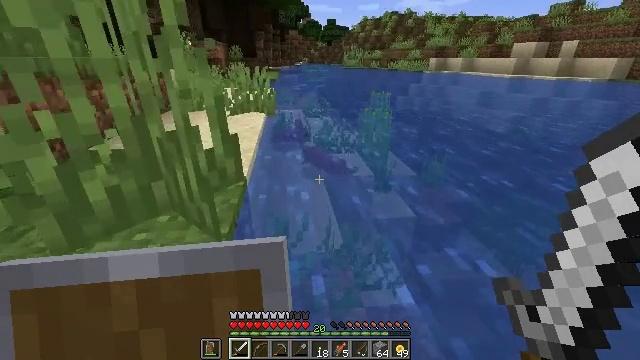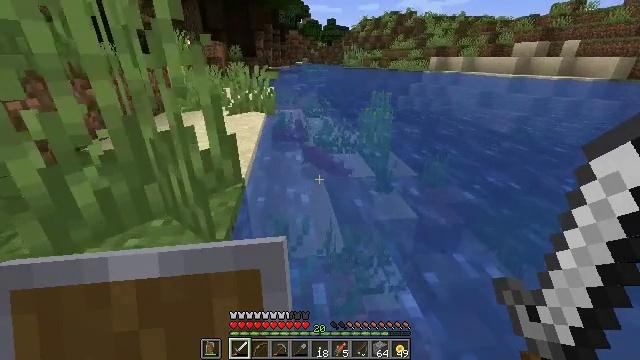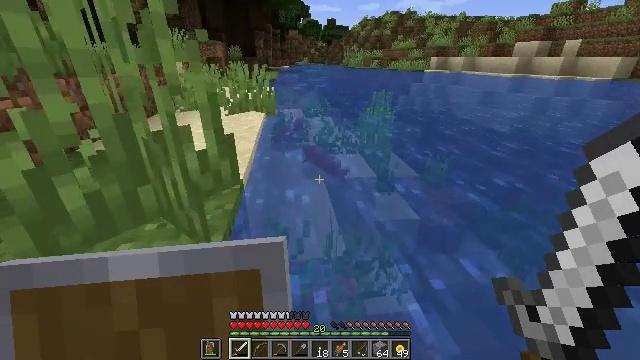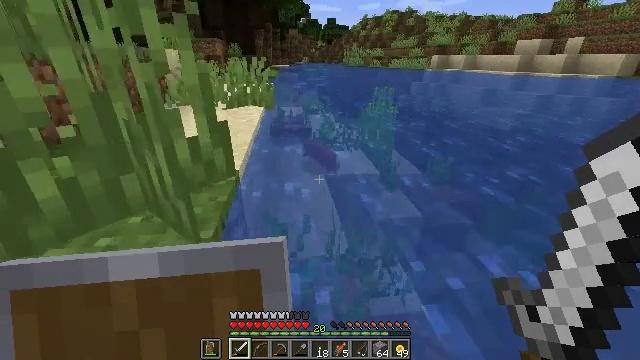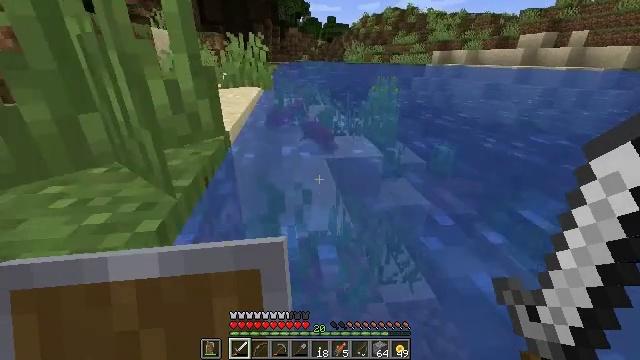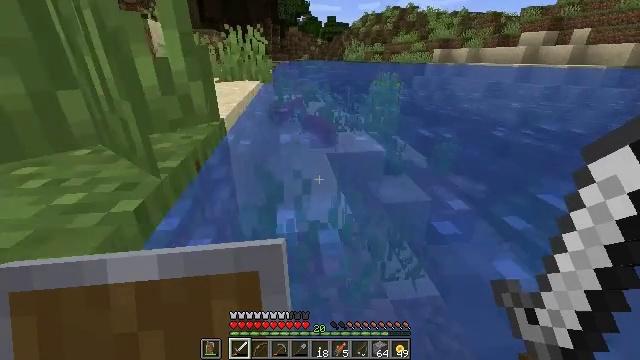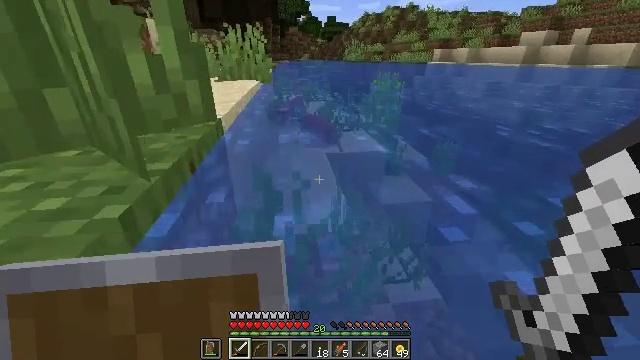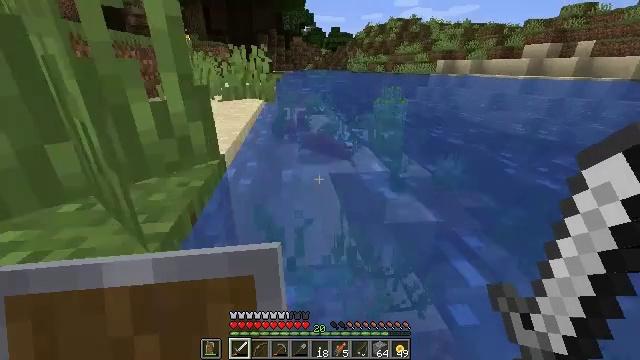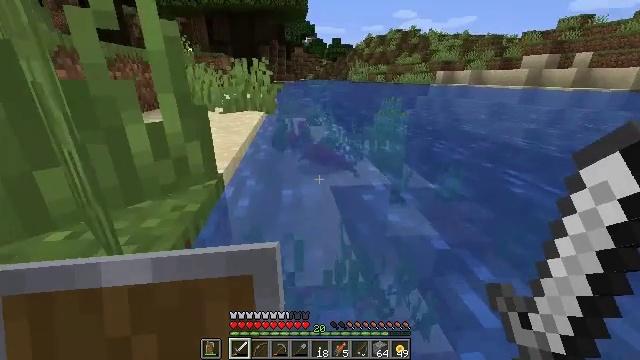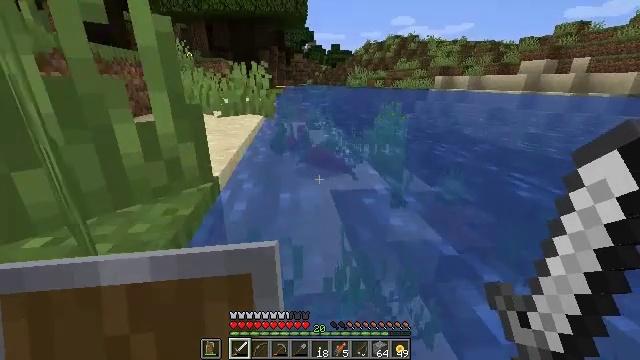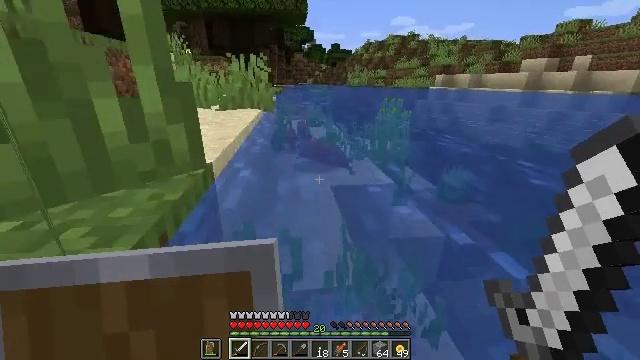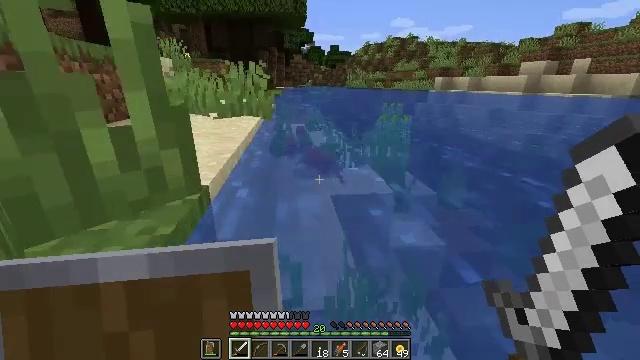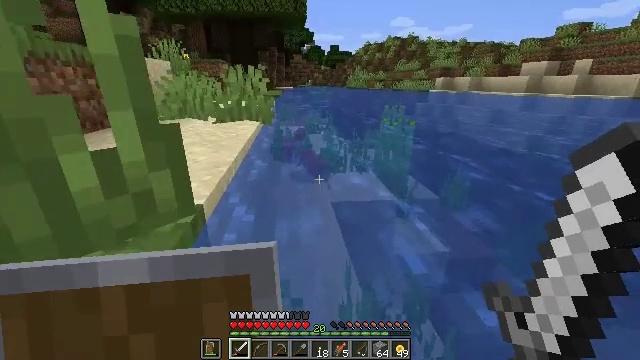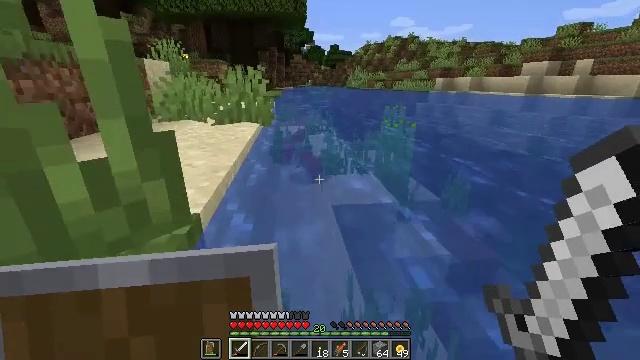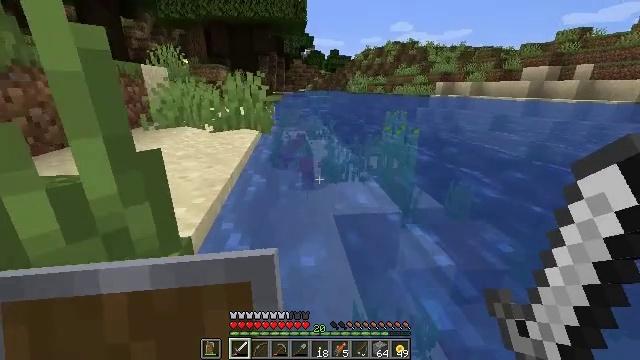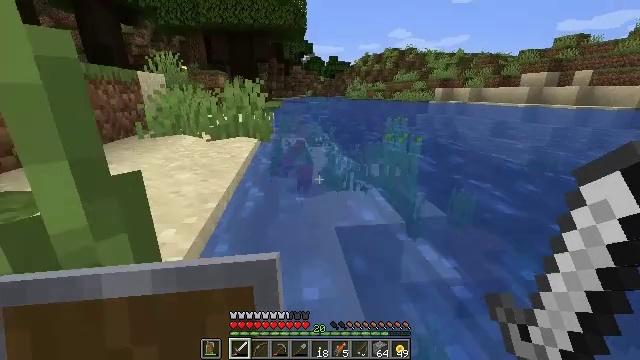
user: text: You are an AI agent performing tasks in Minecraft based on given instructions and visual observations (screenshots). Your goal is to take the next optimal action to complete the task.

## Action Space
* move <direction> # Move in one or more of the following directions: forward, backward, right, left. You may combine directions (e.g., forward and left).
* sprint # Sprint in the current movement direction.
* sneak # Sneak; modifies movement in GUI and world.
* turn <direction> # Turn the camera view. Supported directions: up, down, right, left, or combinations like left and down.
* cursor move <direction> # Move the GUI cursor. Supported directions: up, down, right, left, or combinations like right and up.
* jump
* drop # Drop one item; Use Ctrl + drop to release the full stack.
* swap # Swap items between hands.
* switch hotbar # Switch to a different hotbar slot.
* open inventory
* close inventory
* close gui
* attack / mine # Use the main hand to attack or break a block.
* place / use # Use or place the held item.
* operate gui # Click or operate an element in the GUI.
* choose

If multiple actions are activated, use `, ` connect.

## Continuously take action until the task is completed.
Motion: motion action
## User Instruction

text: Gather seagrass near the seafloor.
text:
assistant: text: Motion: move forward
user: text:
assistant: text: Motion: move forward, sneak
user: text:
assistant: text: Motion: move forward, sneak
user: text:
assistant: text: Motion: move forward, sneak
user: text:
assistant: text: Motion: move forward
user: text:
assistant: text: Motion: move forward
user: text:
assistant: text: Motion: move forward, turn up
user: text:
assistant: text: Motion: move forward, turn up
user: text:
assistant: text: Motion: move forward, turn up
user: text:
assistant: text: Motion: move forward
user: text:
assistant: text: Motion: move forward
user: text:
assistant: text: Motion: move forward
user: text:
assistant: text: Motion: move forward
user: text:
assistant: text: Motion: move forward
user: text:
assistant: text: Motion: move forward, turn up
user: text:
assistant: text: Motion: move forward
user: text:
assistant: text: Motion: move forward
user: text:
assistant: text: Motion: move forward
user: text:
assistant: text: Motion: move forward
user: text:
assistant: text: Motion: move forward, turn left
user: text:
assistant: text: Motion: move forward
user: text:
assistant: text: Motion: move forward
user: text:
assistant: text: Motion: move forward
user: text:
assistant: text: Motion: move forward
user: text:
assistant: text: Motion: move forward
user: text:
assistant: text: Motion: move forward
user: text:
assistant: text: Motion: move forward
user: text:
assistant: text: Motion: move forward, sprint
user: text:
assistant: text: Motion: move forward, sprint
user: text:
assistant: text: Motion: move forward, sprint